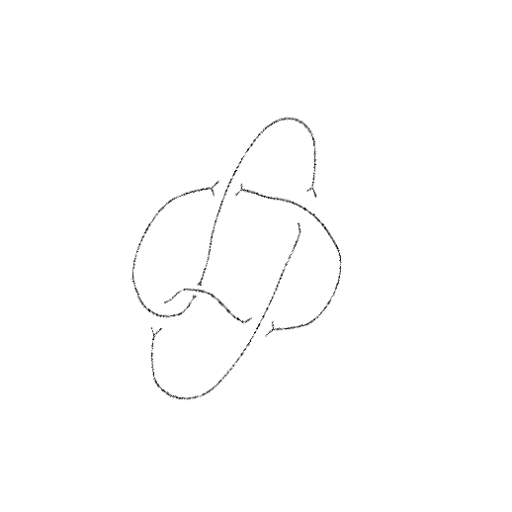
Crossing number: 5